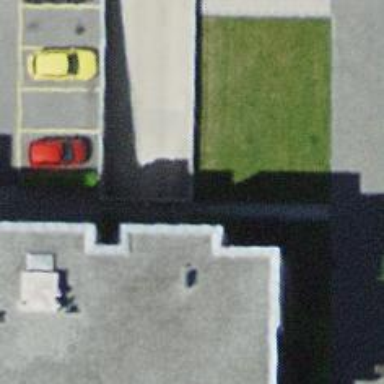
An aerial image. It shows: Parking entrance.